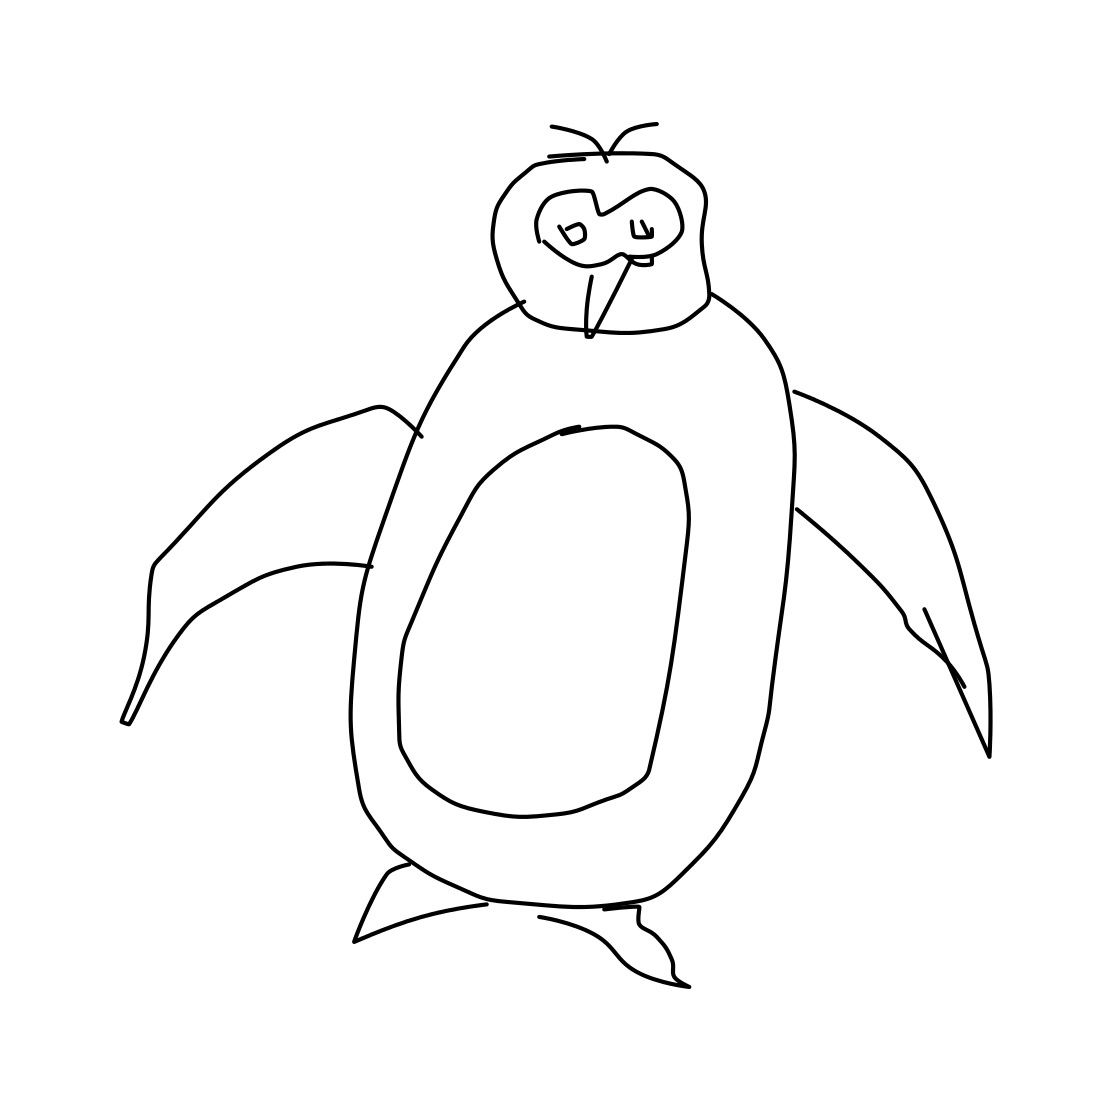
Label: penguin